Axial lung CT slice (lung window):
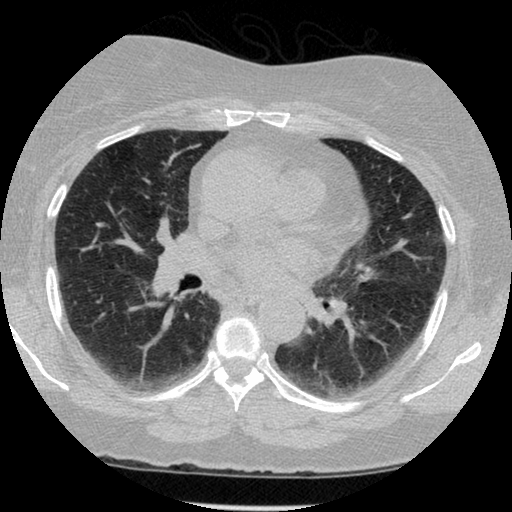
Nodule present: no